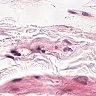
Metastatic tissue present: no